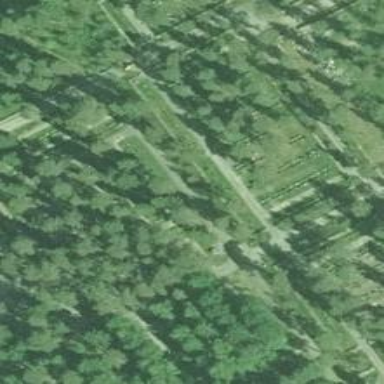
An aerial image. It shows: Memorial site with historic significance.